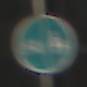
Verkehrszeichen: GetrennterRadUndGehwegRadwegLinks
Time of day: Midday
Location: Outdoor (Urban)
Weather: Clear
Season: NotSpecified
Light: Natural